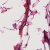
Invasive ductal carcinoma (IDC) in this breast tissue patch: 0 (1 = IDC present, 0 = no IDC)